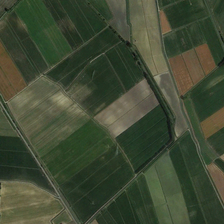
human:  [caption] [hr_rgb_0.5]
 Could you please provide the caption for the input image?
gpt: wheat is grown in many fields .

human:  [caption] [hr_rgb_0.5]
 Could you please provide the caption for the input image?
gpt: the farm is very broad .

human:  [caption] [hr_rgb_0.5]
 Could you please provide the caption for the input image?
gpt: wheat is grown in many fields .

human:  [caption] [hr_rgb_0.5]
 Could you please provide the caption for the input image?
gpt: the farm is very broad .

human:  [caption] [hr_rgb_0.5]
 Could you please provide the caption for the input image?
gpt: wheat is grown in many fields .